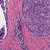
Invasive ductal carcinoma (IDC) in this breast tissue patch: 0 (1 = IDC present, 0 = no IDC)